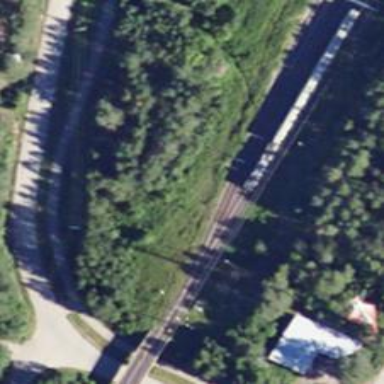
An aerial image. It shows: Railway track with electrified contact lines. This is siding track.